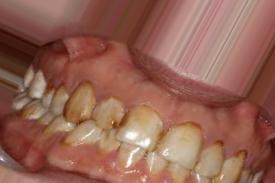
Condition: Tooth Discoloration